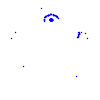
Particle: kaon